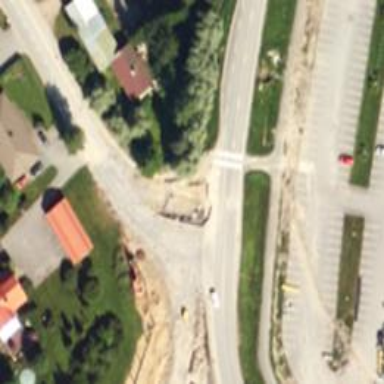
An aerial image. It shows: Secondary road with asphalt surface leading to roundabout.